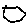
Label: hexagon